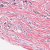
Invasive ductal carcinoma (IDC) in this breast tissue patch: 1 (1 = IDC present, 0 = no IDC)